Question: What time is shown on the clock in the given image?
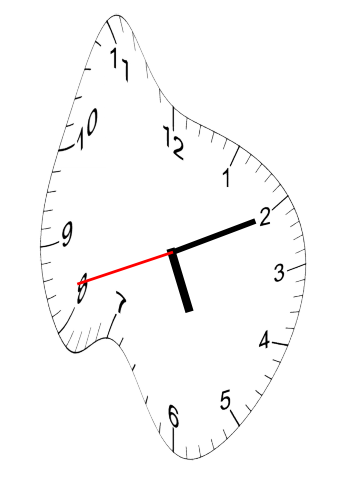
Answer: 05:10:42